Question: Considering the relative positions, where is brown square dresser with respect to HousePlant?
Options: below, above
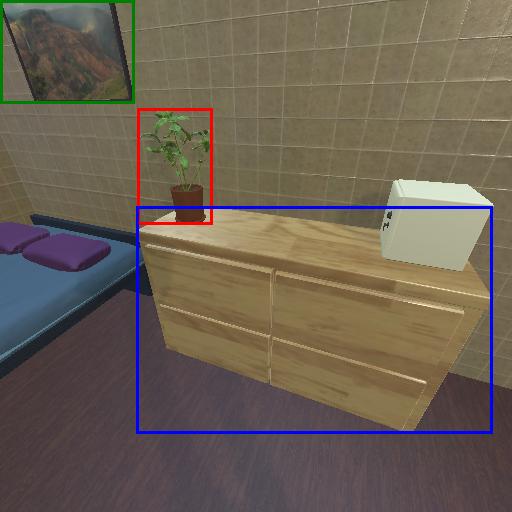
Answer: below